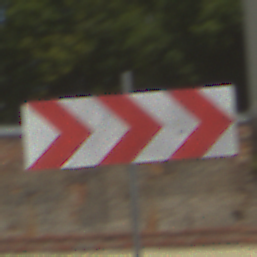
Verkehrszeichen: RichtungstafelnInKurvenGrossLinks
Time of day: Midday
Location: Outdoor (Suburban)
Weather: PartlyCloudy
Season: NotSpecified
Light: Natural